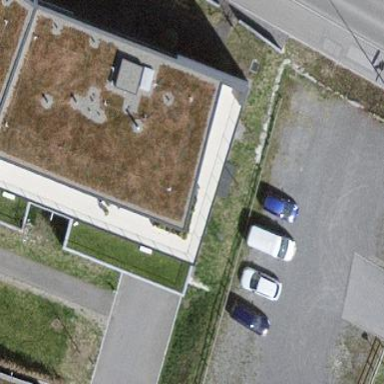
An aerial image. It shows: Parking area with surface.